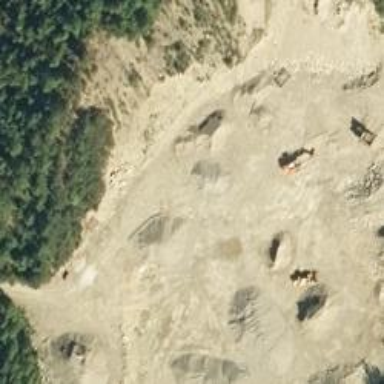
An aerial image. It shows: Quarry used for extracting aggregate resources.